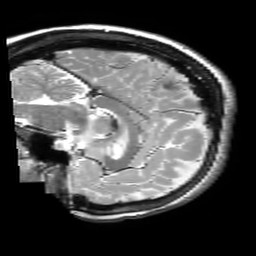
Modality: T2w
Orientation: sagittal
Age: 25
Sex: male
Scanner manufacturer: philips
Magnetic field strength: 3 T
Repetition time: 3 s
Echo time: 0.08 s